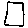
Label: square